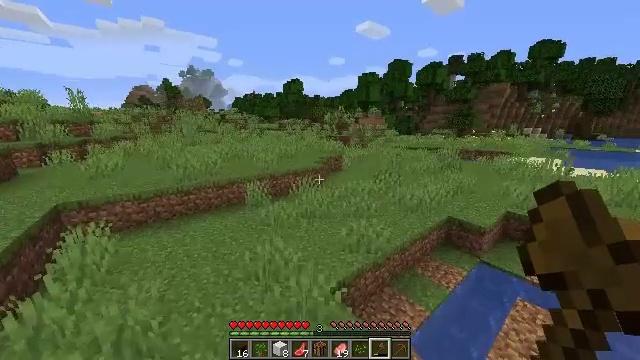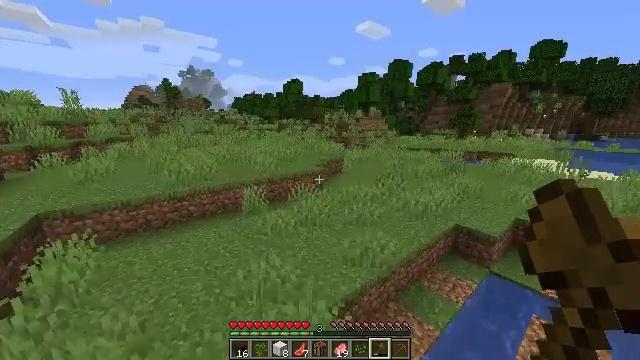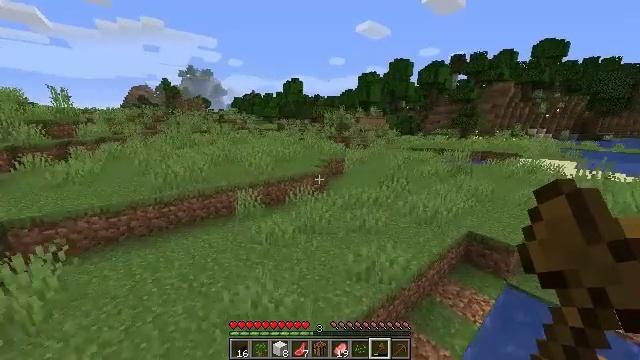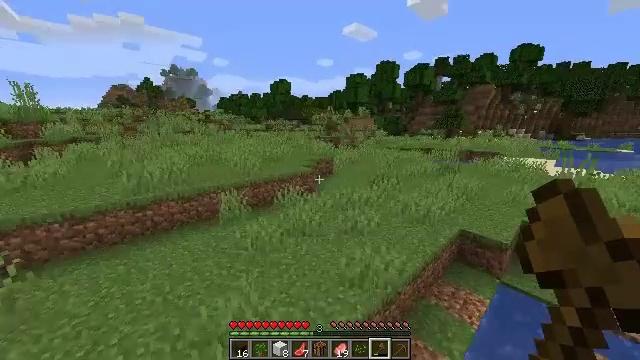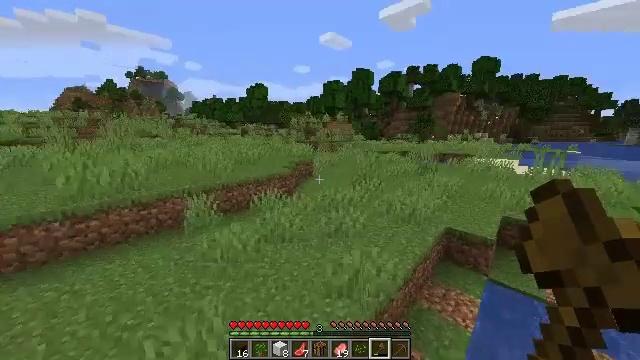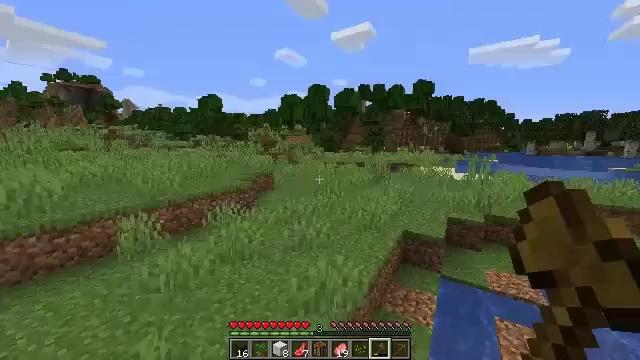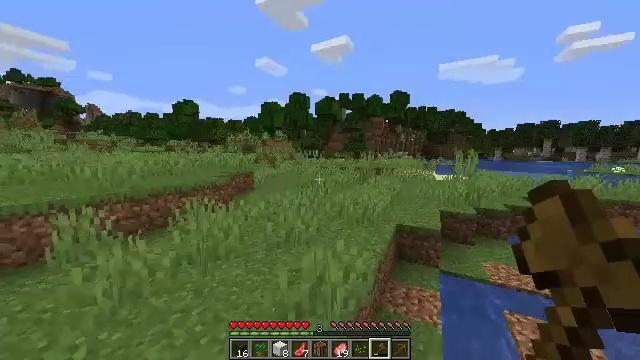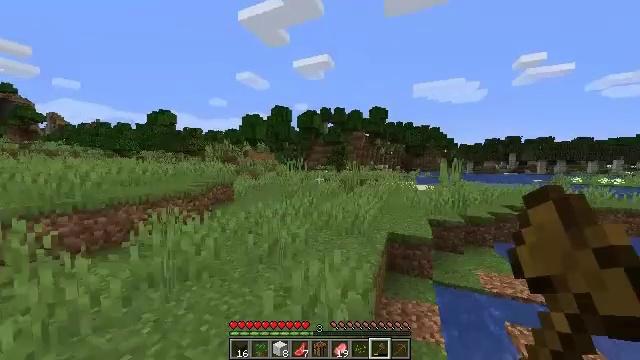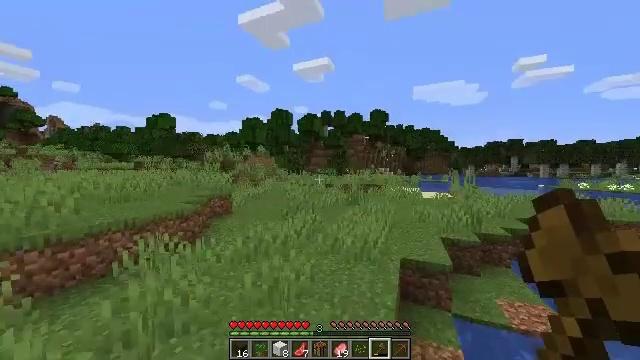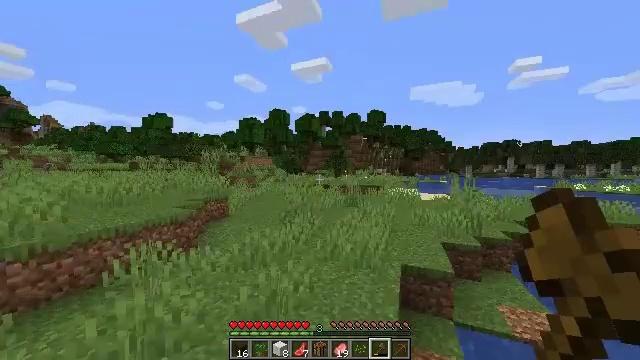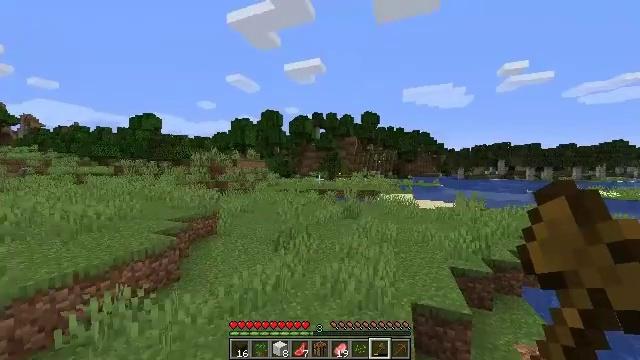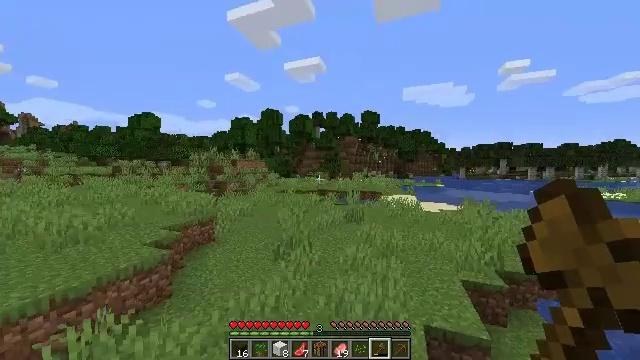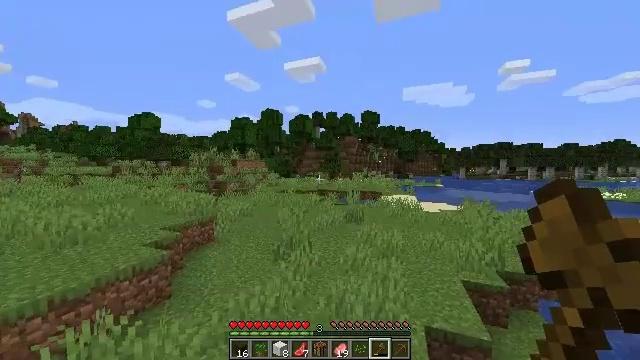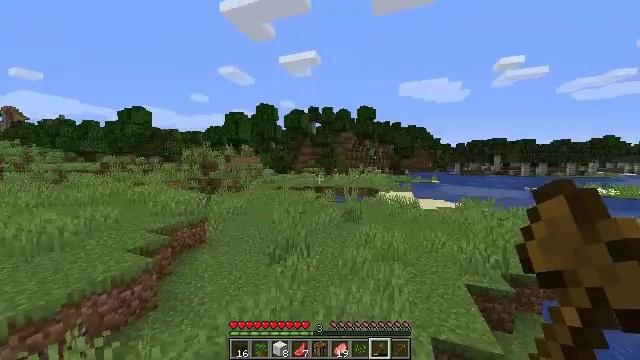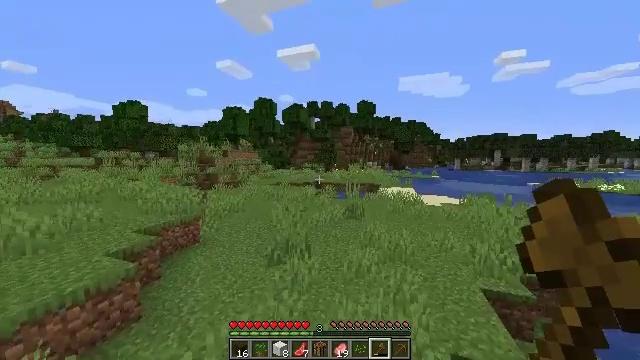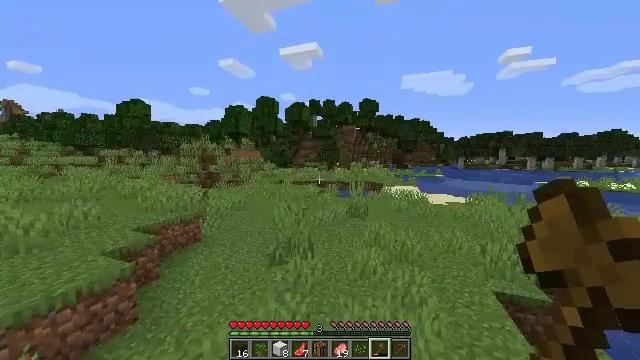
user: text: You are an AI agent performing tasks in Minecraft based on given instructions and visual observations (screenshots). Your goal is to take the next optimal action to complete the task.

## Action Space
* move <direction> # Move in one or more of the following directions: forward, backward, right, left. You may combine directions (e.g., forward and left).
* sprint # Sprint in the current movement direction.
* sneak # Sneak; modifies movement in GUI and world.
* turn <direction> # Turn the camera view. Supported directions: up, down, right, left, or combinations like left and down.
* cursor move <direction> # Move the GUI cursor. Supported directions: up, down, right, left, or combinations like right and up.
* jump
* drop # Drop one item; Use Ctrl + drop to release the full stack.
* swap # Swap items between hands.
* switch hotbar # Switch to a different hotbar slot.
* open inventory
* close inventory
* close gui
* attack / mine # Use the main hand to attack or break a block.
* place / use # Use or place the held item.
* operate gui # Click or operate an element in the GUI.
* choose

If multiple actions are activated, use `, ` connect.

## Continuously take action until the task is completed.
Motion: motion action
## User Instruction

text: Get some roses from the rose bush.
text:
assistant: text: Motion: move forward, jump
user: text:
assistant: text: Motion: move forward, jump
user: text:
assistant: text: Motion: move forward, turn right, jump
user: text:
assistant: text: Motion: move forward, turn right and up, jump
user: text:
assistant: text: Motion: move forward, turn right and up, jump
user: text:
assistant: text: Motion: move forward, turn right and up, jump
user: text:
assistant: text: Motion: move forward, turn right and up, jump
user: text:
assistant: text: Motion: move forward, jump
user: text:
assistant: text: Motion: move forward, jump
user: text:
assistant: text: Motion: move forward, turn right, jump
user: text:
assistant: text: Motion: move forward, jump
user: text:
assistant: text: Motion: move forward, jump
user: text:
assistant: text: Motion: move forward, turn right and down, jump
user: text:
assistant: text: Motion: move forward, turn down, jump
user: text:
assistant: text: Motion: move forward, jump
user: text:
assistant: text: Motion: move forward, jump
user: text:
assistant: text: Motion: move forward, turn left, jump
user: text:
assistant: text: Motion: move forward, turn left, jump
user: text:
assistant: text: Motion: move forward, turn left and down, jump
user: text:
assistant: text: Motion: move forward, turn left and down, jump
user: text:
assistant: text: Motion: move forward, jump
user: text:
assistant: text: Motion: move forward, turn left, jump
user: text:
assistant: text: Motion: move forward, jump
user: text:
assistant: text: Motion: move forward, jump
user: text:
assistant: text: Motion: move forward, jump
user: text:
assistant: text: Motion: move forward, jump
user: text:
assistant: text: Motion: move forward, jump
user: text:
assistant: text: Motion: move forward, jump
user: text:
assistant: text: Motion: move forward, jump
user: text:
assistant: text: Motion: move forward, jump